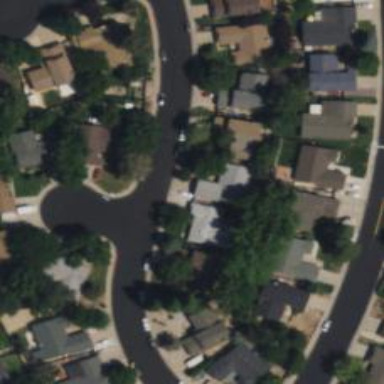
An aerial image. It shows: Residential road with asphalt surface and separate sidewalk.